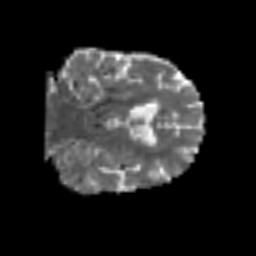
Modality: MD
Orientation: coronal
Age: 58
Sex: male
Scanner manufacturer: siemens
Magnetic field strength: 3 T
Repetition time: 6.1 s
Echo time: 0.101 s